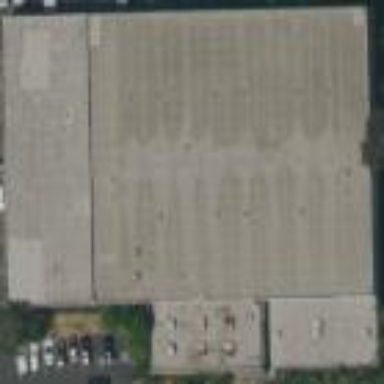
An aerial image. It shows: Warehouse building.